Breast ultrasound image
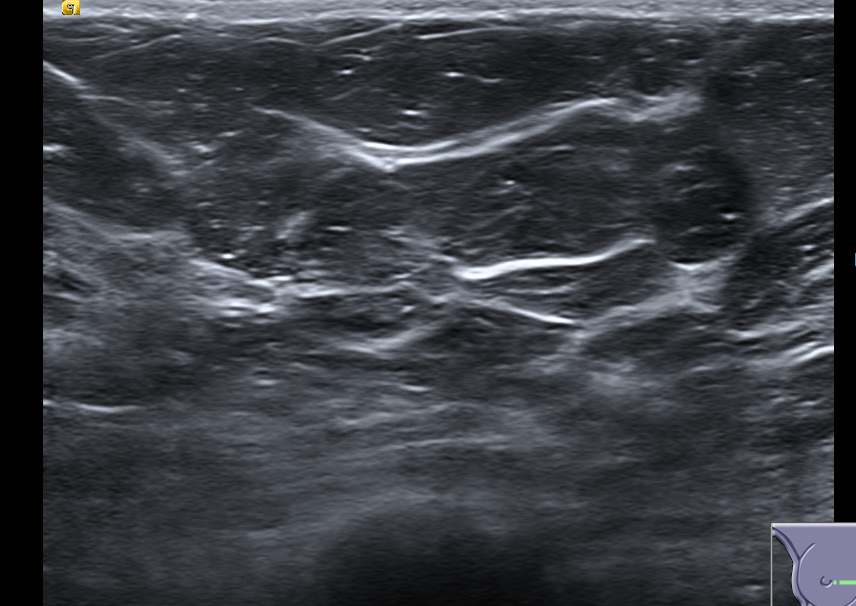
Diagnosis: normal